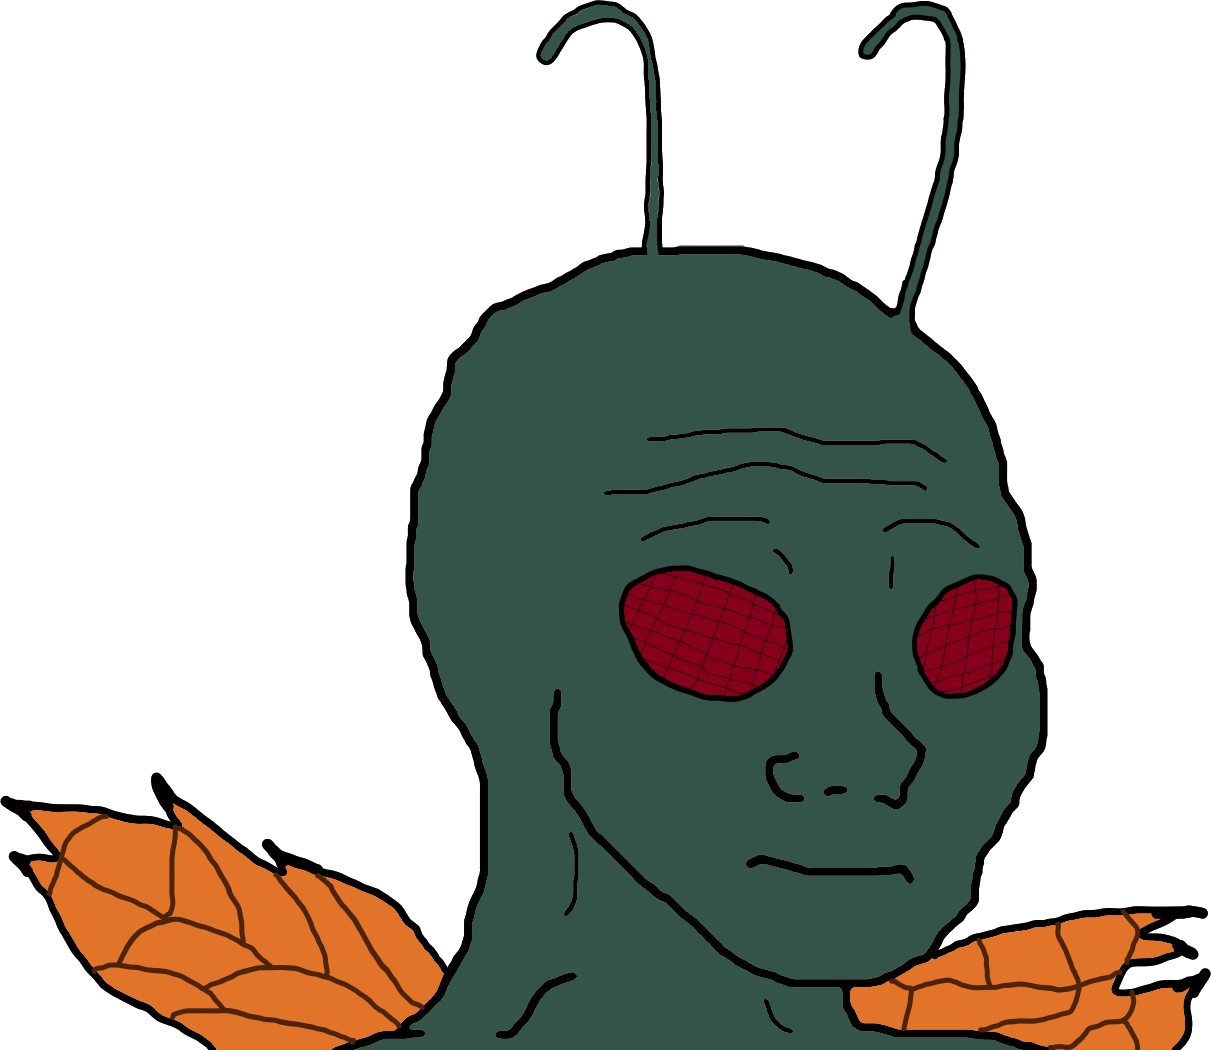
Label: 5_Animal